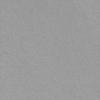
Label: not_dusty